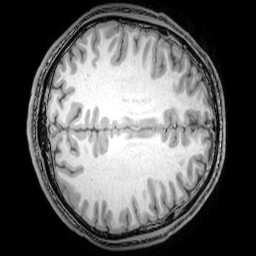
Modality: T1w
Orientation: axial
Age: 22
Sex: male
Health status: healthy
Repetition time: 0.081 s
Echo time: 0.037 s